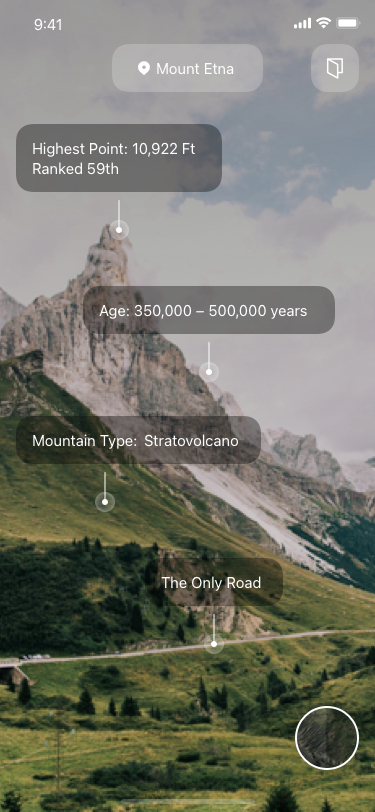
Text in this UI design:
Highest Point: 10,922 Ft
Ranked 59th
Mountain Type:	Stratovolcano
The Only Road
Age: 350,000 – 500,000 years
Mount Etna